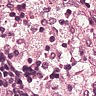
Metastatic tissue present: no